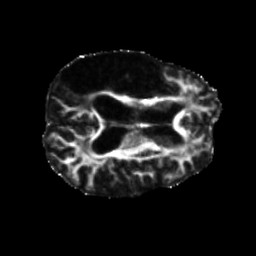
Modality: FA
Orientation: axial
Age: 51
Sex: male
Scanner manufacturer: siemens
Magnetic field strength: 3 T
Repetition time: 5.25 s
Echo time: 0.08 s